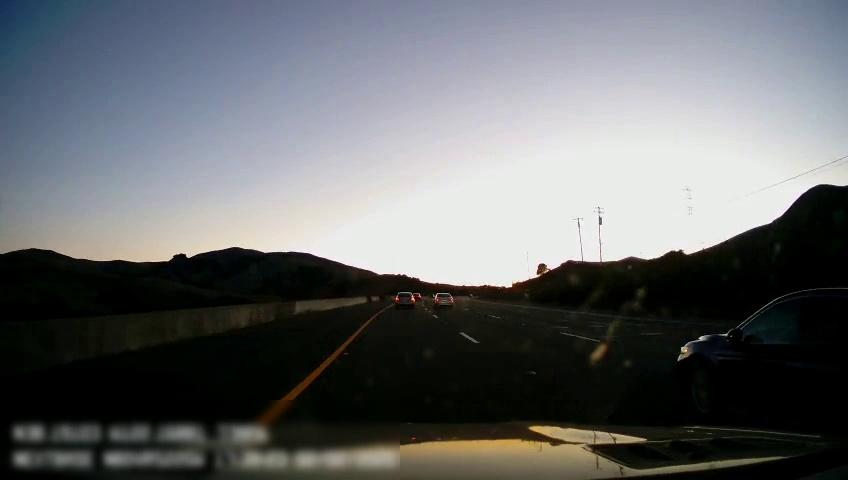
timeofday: Day
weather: Sunny
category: Drivable Space
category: Vehicles | Car
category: Vehicles | Car
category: Vehicles | Car
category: Lanes | Alternate Lane
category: Lanes | Current Lane
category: Lanes | Current Lane
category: Lanes | Alternate Lane
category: Lanes | Alternate Lane